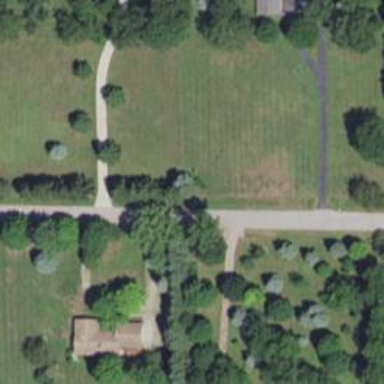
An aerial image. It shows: Driveway leading to service road.